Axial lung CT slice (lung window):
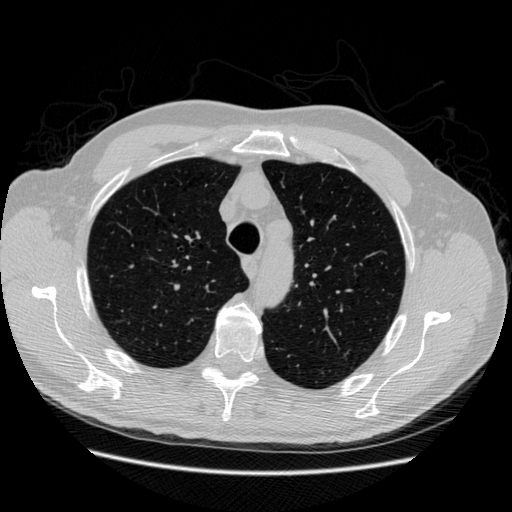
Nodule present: no